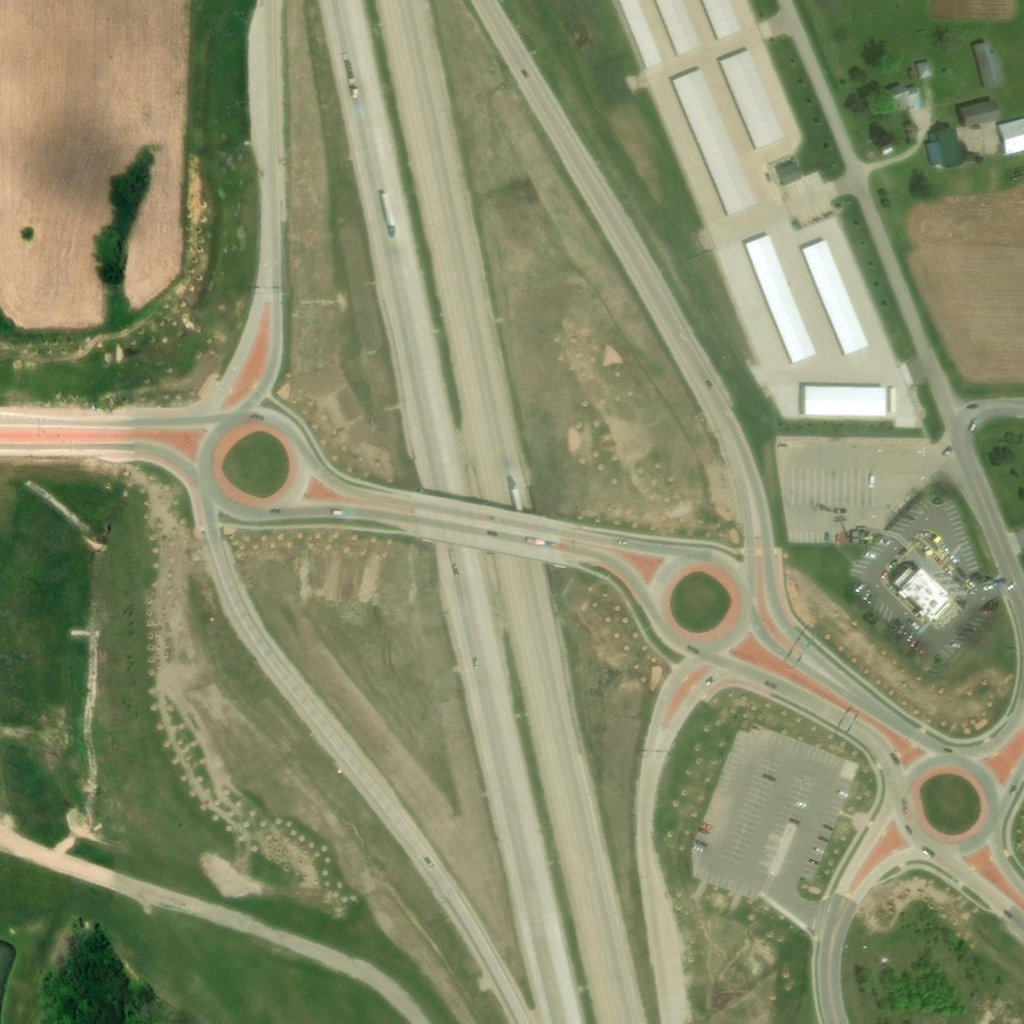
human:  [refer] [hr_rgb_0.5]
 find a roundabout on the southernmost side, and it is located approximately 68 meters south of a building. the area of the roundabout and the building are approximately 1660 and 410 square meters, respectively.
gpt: <box>[[88, 73, 98, 83, 0]]</box>

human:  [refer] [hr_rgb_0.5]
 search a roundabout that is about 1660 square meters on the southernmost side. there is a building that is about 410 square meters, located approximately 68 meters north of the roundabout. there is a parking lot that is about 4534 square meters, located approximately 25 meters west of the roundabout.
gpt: <box>[[88, 73, 98, 83, 0]]</box>

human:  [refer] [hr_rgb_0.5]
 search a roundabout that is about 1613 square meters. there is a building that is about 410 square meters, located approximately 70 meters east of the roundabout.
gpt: <box>[[63, 53, 74, 64, 0]]</box>

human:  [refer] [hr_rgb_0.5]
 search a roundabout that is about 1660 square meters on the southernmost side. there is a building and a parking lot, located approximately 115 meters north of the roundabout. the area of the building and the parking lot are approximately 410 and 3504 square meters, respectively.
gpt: <box>[[88, 73, 98, 83, 0]]</box>

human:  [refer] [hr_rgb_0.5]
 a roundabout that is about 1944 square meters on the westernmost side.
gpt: <box>[[19, 40, 30, 50, 0]]</box>